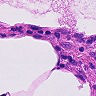
Metastatic tissue present: no